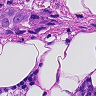
Metastatic tissue present: yes